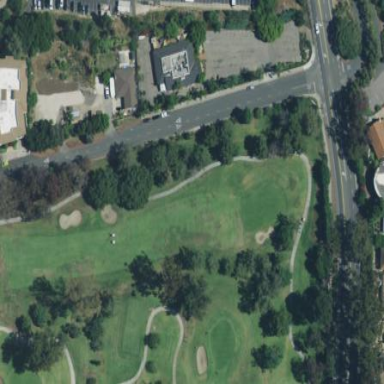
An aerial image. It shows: Scenic golf fairway.